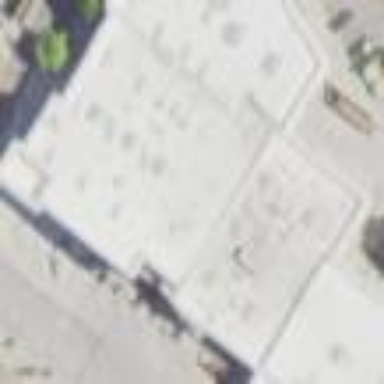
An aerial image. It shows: Commercial building.